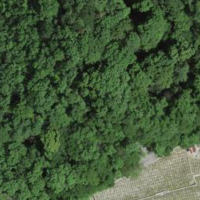
EUNIS habitat code: 41
Species observed at this site:
Prunus spinosa
Ruscus aculeatus